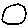
Label: circle